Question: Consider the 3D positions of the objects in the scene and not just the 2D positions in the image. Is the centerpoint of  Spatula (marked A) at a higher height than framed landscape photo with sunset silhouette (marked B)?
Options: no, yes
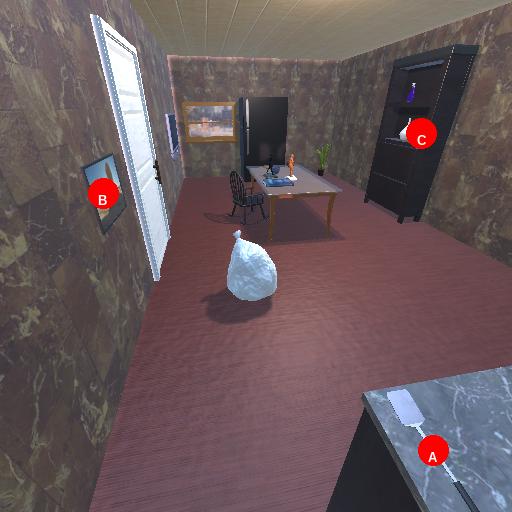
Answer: no